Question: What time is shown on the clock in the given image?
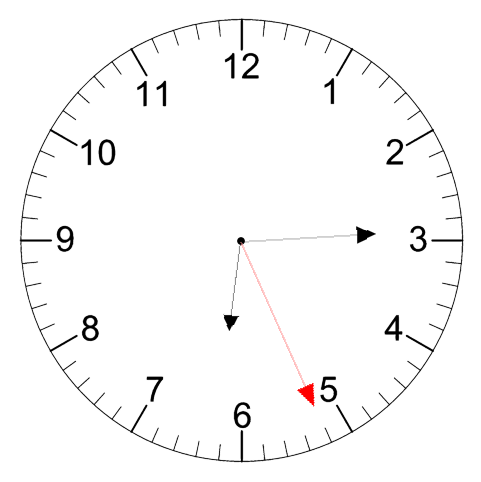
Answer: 06:14:26